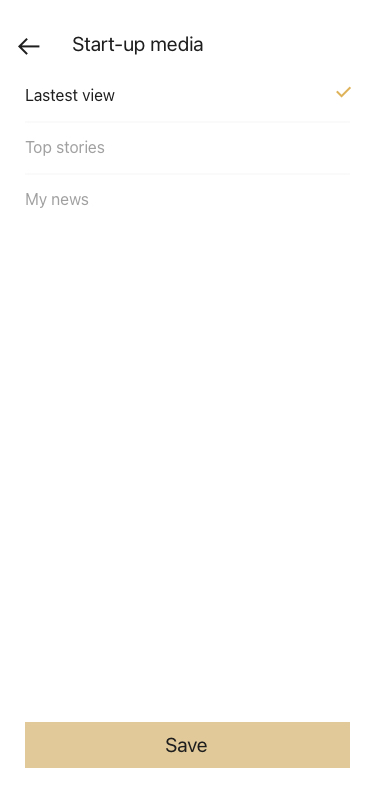
Text in this UI design:
Lastest view
Top stories
My news
Save
Start-up media